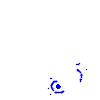
Particle: pion